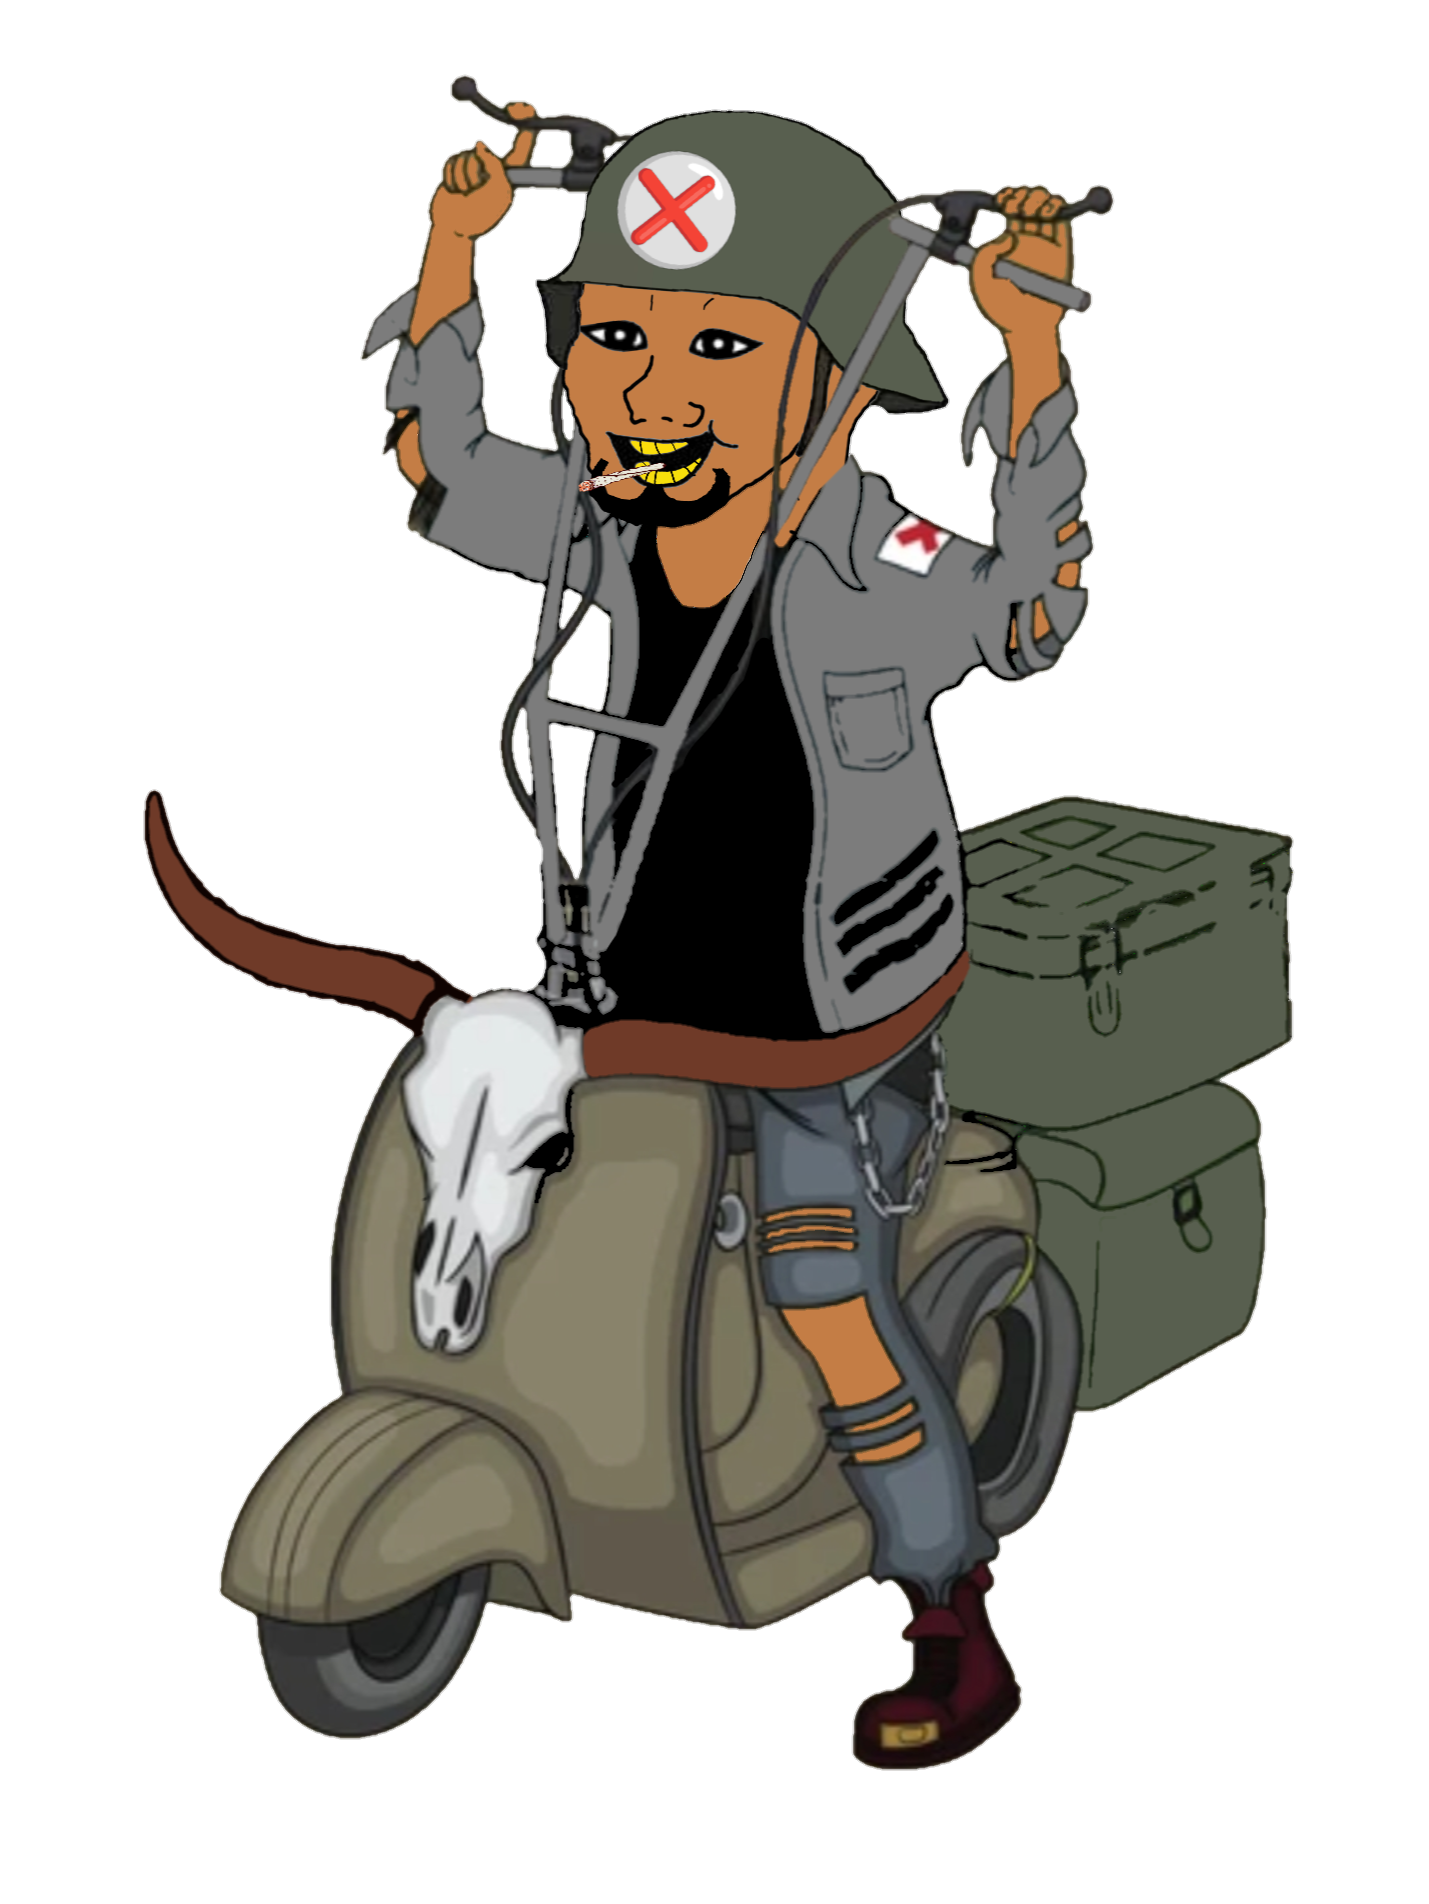
Label: 5_Bloomer